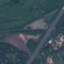
Land use / land cover: Highway